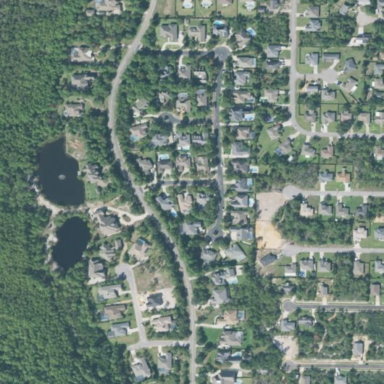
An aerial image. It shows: Residential area consisting of single-family homes.